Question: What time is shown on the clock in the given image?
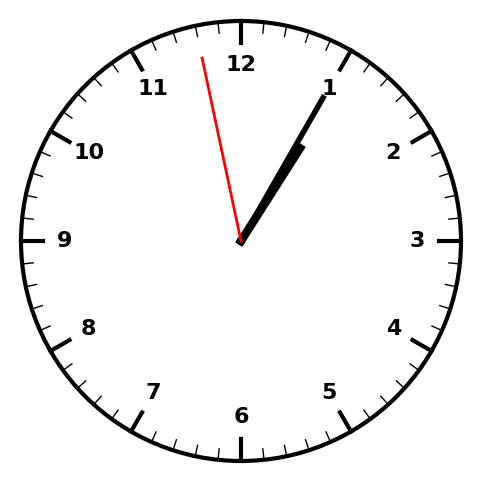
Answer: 01:04:58